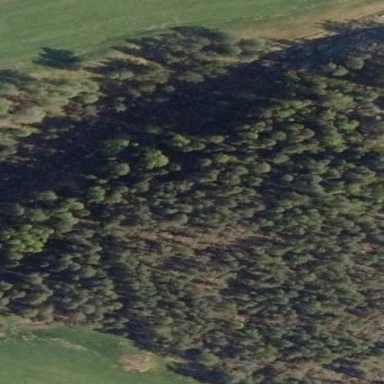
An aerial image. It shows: Semi-evergreen woodland with mixed leaf types.